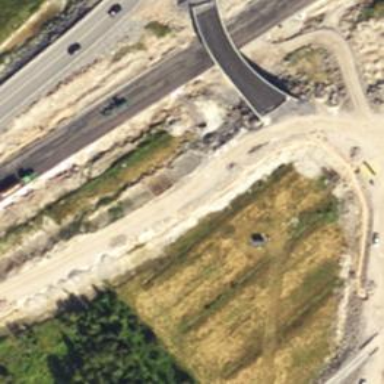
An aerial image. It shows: Trunk link highway with asphalt surface.